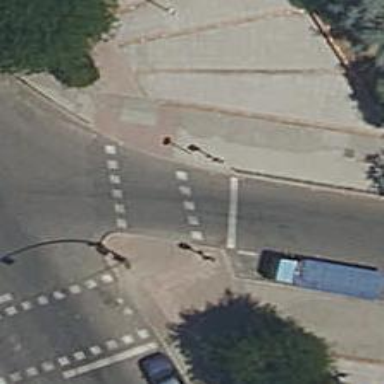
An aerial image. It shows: Crossing with traffic signals.